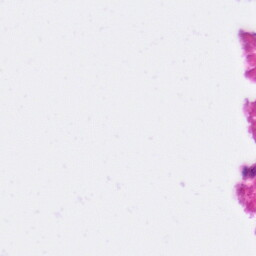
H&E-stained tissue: Pancreatic